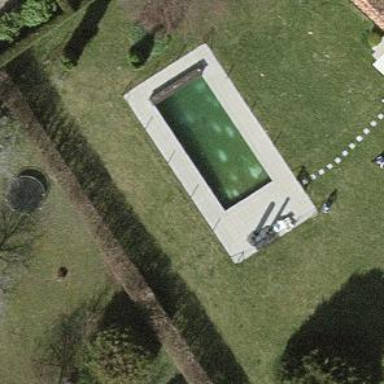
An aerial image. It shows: Swimming pool located in leisure land.